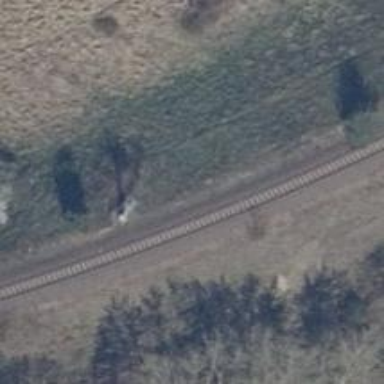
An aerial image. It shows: Embankment along disused railway.